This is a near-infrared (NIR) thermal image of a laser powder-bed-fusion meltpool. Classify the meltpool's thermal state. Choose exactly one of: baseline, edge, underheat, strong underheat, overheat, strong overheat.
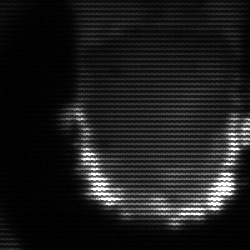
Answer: baseline